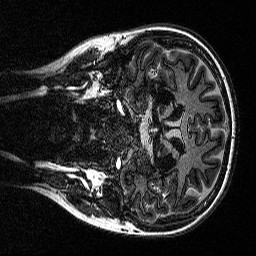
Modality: MP2RAGE
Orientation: coronal
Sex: female
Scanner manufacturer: siemens
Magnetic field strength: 3 T
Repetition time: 5 s
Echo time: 0.00292 s